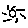
Label: sun